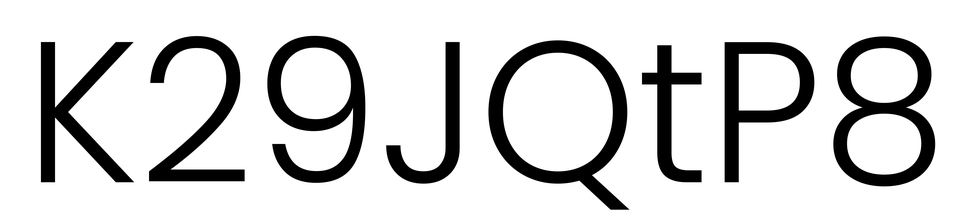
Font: Poppins-Light